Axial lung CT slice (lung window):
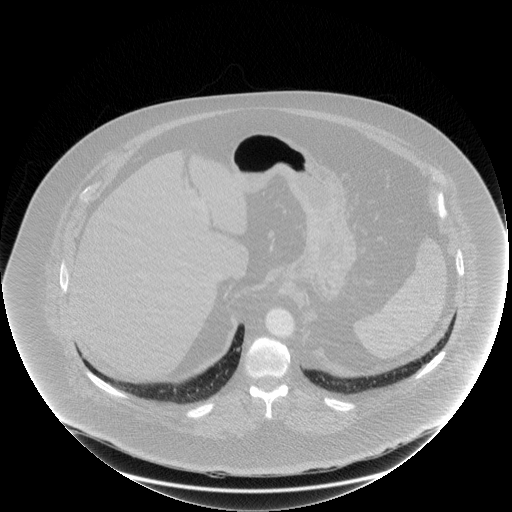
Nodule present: no